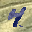
Label: 4